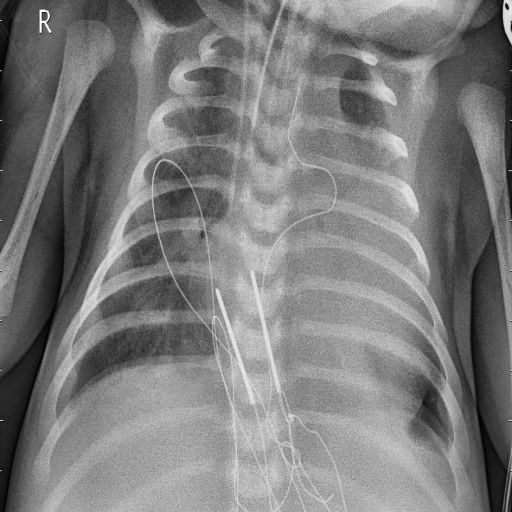
Finding: PNEUMONIA